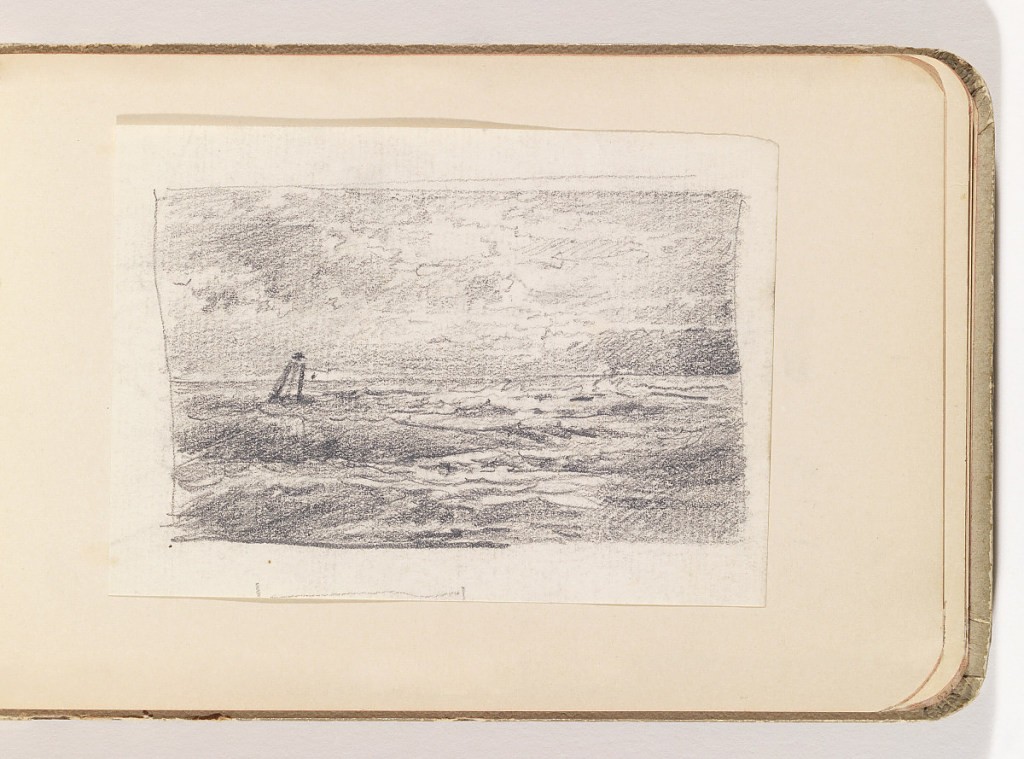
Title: Ocean and Bell Buoy
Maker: William Trost Richards, American, 1833–1905
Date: late 19th century
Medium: Graphite on laid paper, lined
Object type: Album page
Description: Bell buoy at left middleground in ocean.